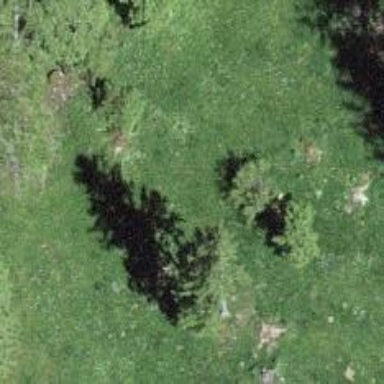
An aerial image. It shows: Single tag "natural: tree."